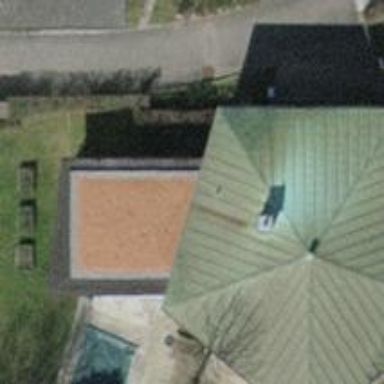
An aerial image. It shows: Kindergarten building.